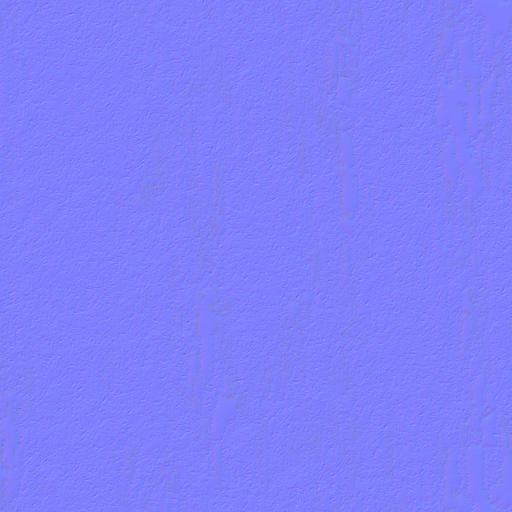
damaged wallpaper woodchip